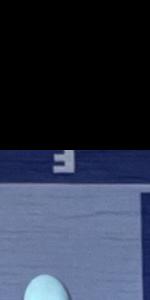
Label: Empty